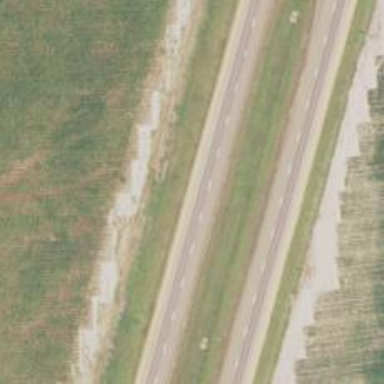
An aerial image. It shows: Trunk highway.